Question: I'm getting following error while loading an xml file using xmlDocument.Load() method:

I'm getting this error because I've some invalid character 'ETB' in my XML. How can I fix this? This character is a part of binary encoded image data.
'''
<prompt>
<![CDATA[<FlowDocument xmlns="http://schemas.microsoft.com/something"><Paragraph xmlns="http://schemas.microsoft.com/something"><InlineUIContainer BaselineAlignment="Center">
<Image Stretch="None" Width="1024" Height="282"><Image.Source><BitmapImage><base64Binary>(Base 64 encoded data containing 'ETB' Text)
</base64Binary></BitmapImage></Image.Source></InlineUIContainer></Paragraph></FlowDocument>]]>
</prompt>
'''
Base 64 Binary data is like this:
> 'iVBORw0KGgoAAAANSUhEUgAABAAAAAEaCAIAAAAACrKOAAAAAXNSR0IArs4c6QAAAARnQU1BAACxjwv8YQUAAAAgY0hSTQAAeiYAAICEAAD6AAAAgOgAAHUwAADqYAAAOpgAABdwnLpRPAAAAAlwSFlzAAAOvwAADr8BOAVTJAAAaz9JREFUeF7tnQVgE03Tx8ODu7u7u7v7i7trcS0Ul+Luxd2Ke7FSrEix4oWixZ3iFErlnd1NLqlQ0sbukv+938eTnOzO/HavmdmdnY0WHByswgECIAACIAACIAACIAACIGAjBMgBwAECIAACIAACIAACIAACIGAjBFQ2oifUBAEQAAEQAAEQAAEQAAEQYOE/oAACIAACIAACIAACIAACIGA7BOAA2E5bQ1MQAAEQAAEQAAEQAAEQwAwA+gAIgAAIgAAIgAAIgAAI2BIBzADYUmtDVxAAARAAARAAARAAAZsnAAfA5rsAAIAACIAACIAACIAACNgSAeU5AEFRaZ4oPfSPikKVaYoqoqIqnpEBAXQGyzZCYJjqw56xrIS...'
This data has an 'ETB' character in it.
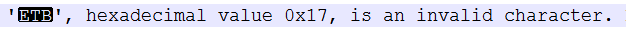
Answer: > This character is a part of binary encoded image data.
Then it shouldn't be in an XML document. An XML document is - typically if you want to include arbitrary binary data, you base64-encode it.
This isn't actually a C# problem or a .NET problem - it's simply that your XML document is invalid.